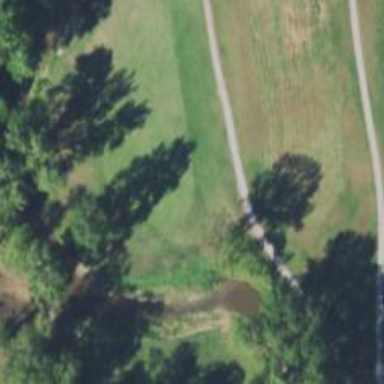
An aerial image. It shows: Path for both road and golf.